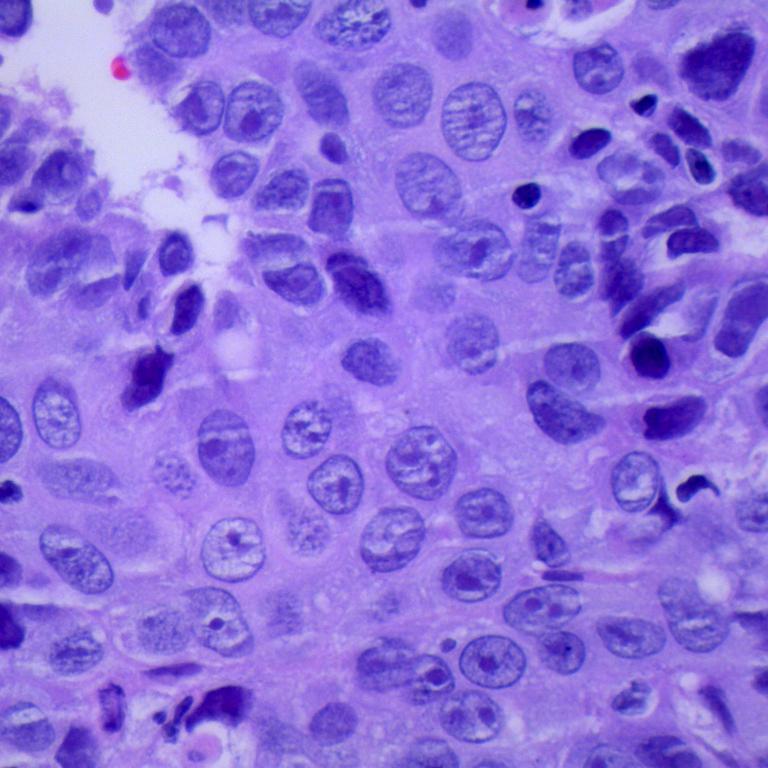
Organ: lung
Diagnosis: squamous carcinomas